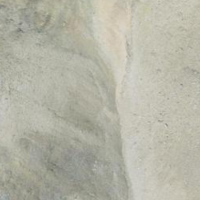
EUNIS habitat code: 48
Species observed at this site:
Ranunculus glacialis